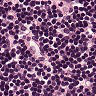
Metastatic tissue present: no